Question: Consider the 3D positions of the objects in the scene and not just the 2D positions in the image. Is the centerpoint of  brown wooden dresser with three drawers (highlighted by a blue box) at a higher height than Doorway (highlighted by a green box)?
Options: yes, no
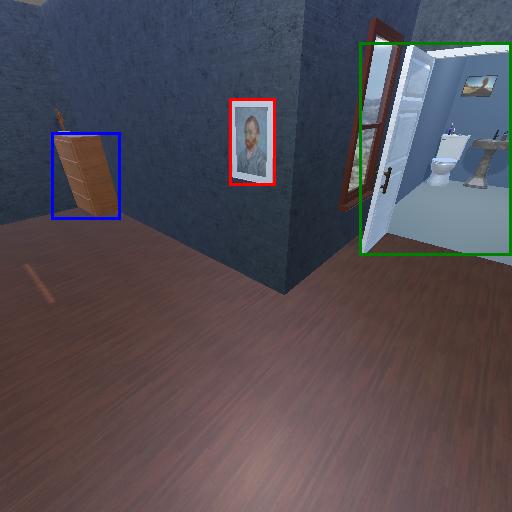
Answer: yes